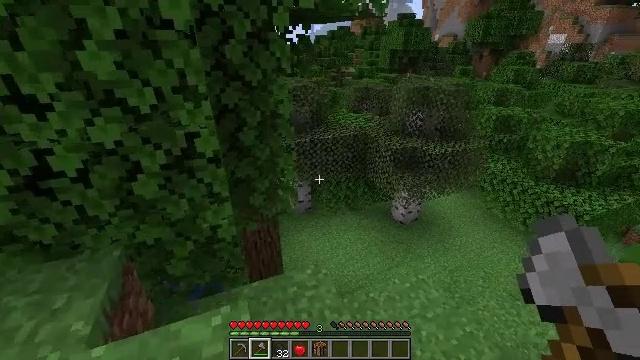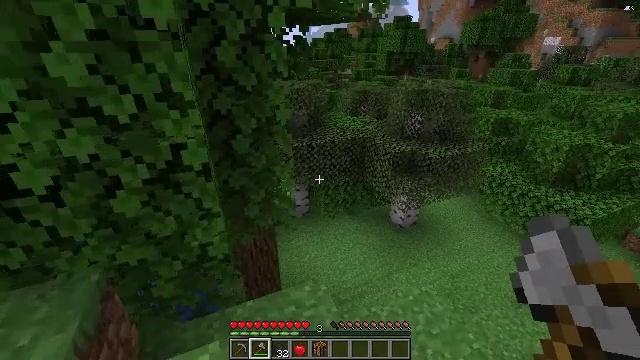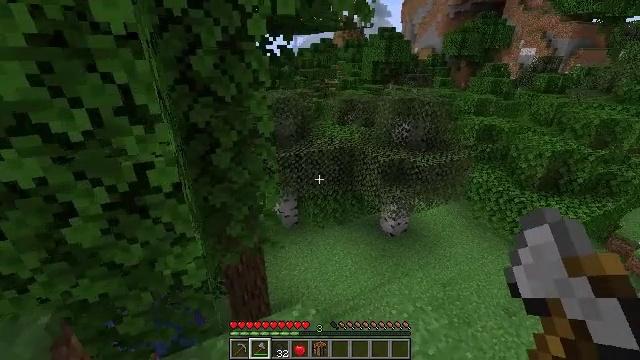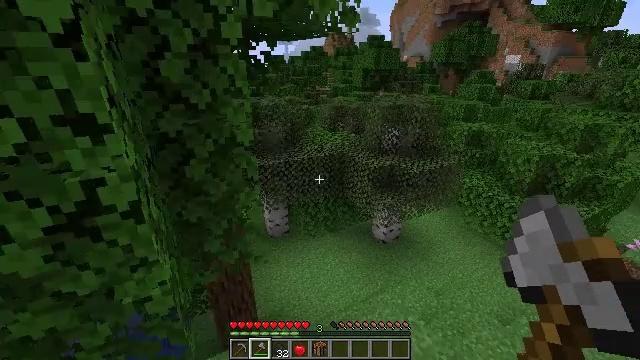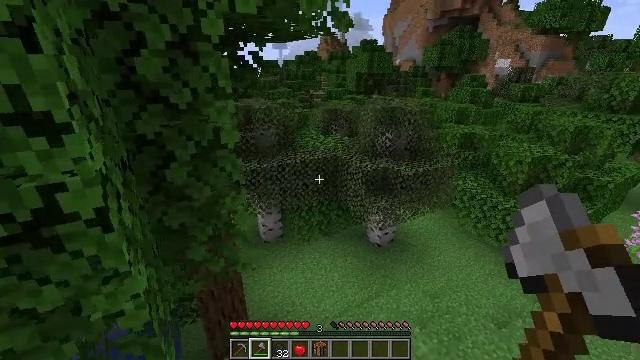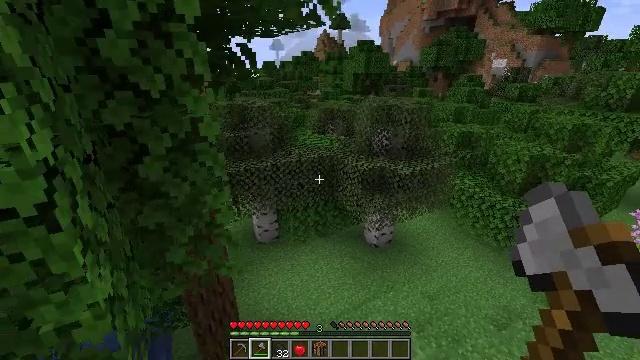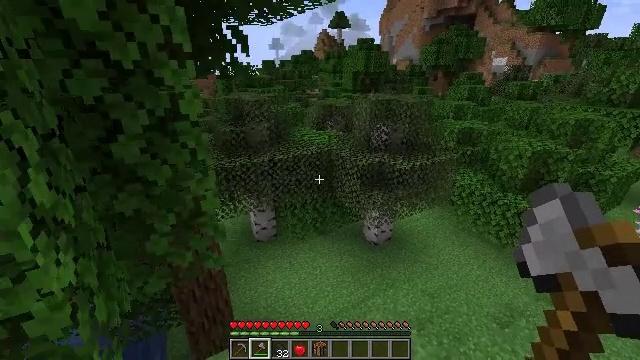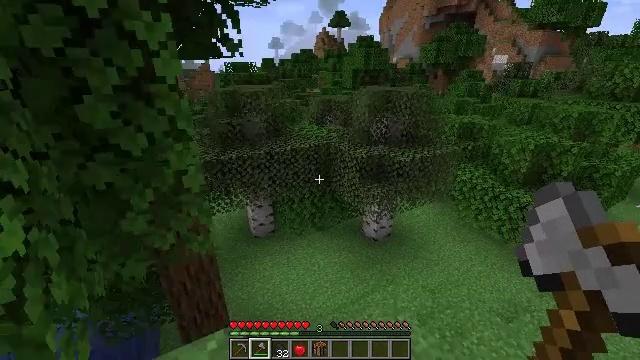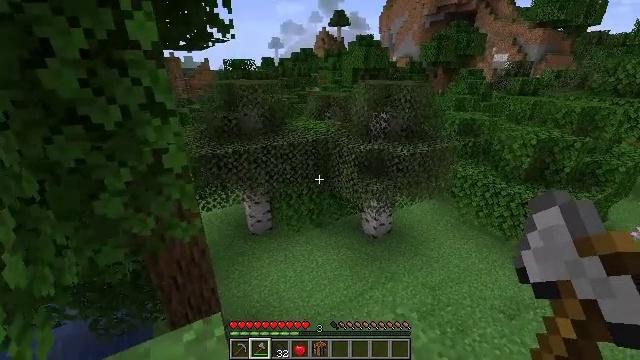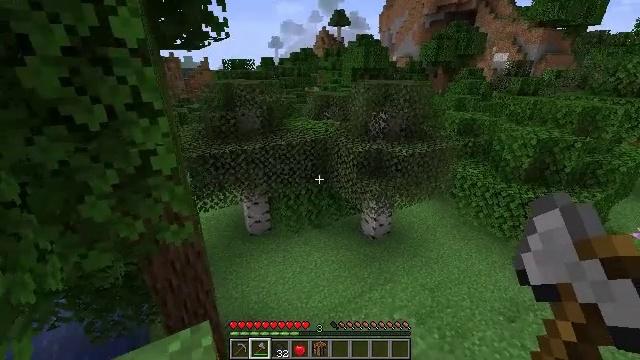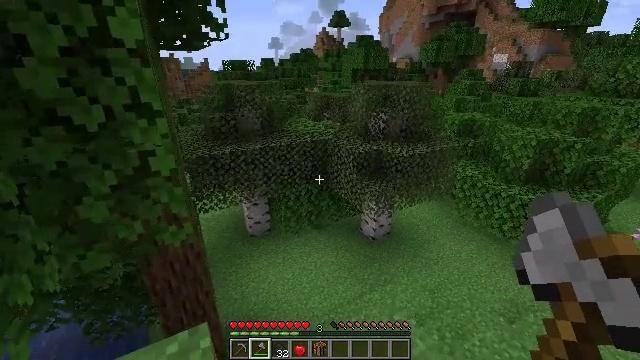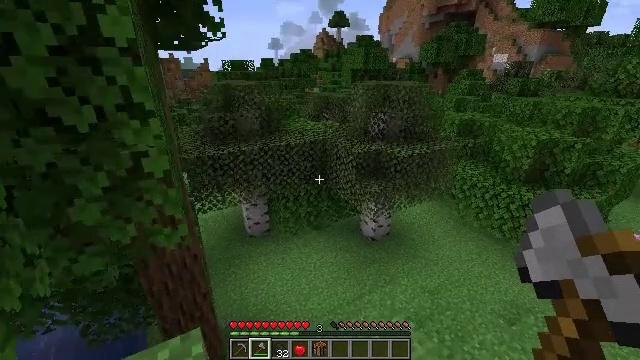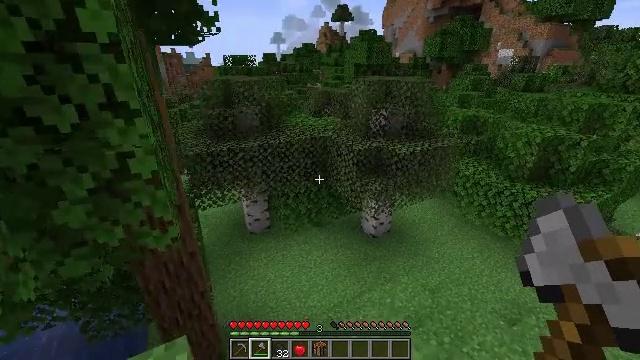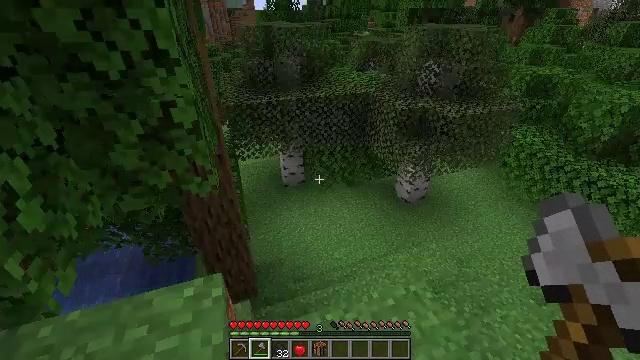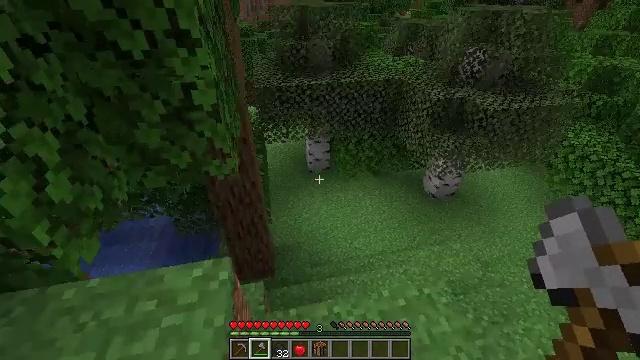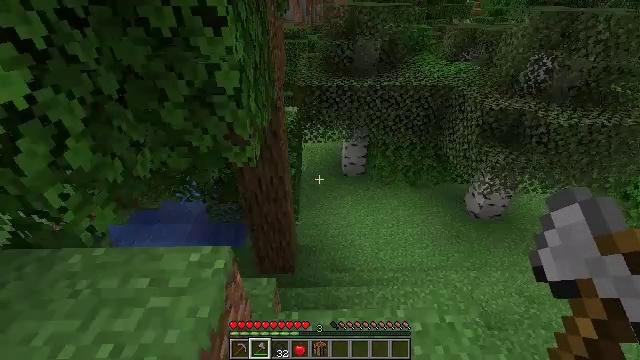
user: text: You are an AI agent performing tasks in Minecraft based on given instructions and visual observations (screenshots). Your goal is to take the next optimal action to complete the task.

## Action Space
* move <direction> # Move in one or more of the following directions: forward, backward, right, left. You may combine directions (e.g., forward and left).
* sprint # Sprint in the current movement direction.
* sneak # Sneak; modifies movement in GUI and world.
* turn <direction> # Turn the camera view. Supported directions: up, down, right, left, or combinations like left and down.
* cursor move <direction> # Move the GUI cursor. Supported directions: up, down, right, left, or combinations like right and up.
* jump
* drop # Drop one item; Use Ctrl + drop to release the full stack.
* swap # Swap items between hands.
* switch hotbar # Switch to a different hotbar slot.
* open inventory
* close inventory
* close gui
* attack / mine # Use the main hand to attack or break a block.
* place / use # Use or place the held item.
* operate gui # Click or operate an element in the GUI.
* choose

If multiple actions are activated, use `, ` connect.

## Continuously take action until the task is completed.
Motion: motion action
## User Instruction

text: Kill the salmon.
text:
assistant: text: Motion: move forward
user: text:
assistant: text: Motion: move forward and move right, turn right and up
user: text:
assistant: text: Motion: move forward and move right, turn right and up
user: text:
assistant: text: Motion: move forward and move right, turn right
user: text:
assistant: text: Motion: move forward and move right
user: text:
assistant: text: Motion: no_op
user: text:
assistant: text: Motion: no_op
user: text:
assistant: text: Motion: no_op
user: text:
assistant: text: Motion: no_op
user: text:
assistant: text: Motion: no_op
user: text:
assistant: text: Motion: no_op
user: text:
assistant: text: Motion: move forward and move right
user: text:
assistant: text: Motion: move forward and move right, turn left and down
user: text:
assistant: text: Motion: move forward and move right, turn left and down
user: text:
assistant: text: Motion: move forward and move right, turn left
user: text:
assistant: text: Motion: move forward and move right, turn left and up
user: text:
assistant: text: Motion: move forward and move right, turn left and up
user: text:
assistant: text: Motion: move forward, turn up
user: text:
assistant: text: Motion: move forward, turn up
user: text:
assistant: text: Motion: move forward
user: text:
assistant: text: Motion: move forward
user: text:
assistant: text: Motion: move forward
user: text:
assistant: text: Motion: move forward and move right
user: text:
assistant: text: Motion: move forward and move right
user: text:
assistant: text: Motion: move forward and move right
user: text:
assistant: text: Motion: move forward and move right, turn left
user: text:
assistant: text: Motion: move forward and move right
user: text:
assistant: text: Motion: move forward
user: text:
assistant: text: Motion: move forward
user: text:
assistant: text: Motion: move forward, turn left